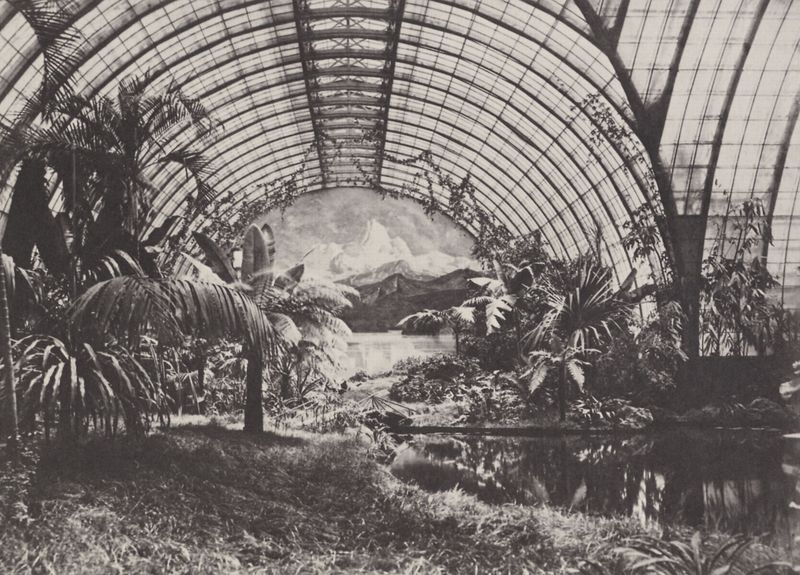
Titel: München, Residenz - Wintergarten König Ludwigs II., nach Osten
Künstler: Joseph Albert
Standort: München
Institution: Stadtmuseum, Graphische Sammlung
Schlagwörter: baum, berg, blätter, gemälde, himmel, schatten, wasser, weiß, wolken, bäume, fluss, landschaft, see, teich, ufer, fenster, glas, grau, hintergrund, licht, schwarz, ausblick, dach, gras, rasen, wiese, alt, wand, architektur, bild, gräser, hügel, natur, spiegelung, stamm, weite, gewässer, insel, pflanze, pflanzen, rund, weiher, garten, ranken, aussicht, ansicht, bogen, berge, gebirge, gletscher, dächer, bergkette, vegetation, kuppel, querformat, stämme, reflexe, metall, palme, palmwedel, wedel, exotisch, halle, foto, fotografie, panorama, photographie, eisen, gusseisen, überdachung, gewölbe, offen, durchblick, münchen, schwarz weiss, zoo, flora, photo, gewächse, halbrund, efeu, residenz, tümpel, konstruktion, urwald, gewächshaus, bambus, palmen, pavillon, reflex, abzug, botanischer garten, eisenkonstruktion, glasdach, glaspalast, orangerie, pavillion, stahl, streben, botanik, banane, weise, wintergarten, glashaus, photografie, tonnengewölbe, tunnelgewölbe, glaskuppel, dachkonstruktion, durchsicht, modul, kristallpalast, palmenhaus, glaskonstruktion, treibhaus, tropen, kokosnuss, palmenblätter, paxton, banana, bananenstaude, eisenstreben, gletsche, modulbauweise, module, oalmenblätter, trome l'eil, biotop, tropenhaus, paömen